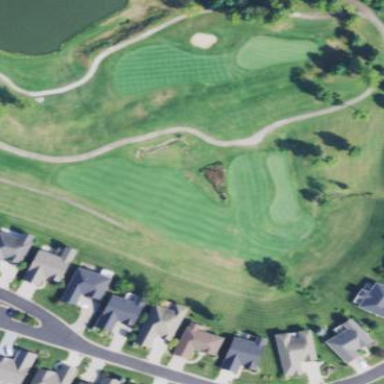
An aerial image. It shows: Grassy area designated as golf fairway.